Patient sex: M
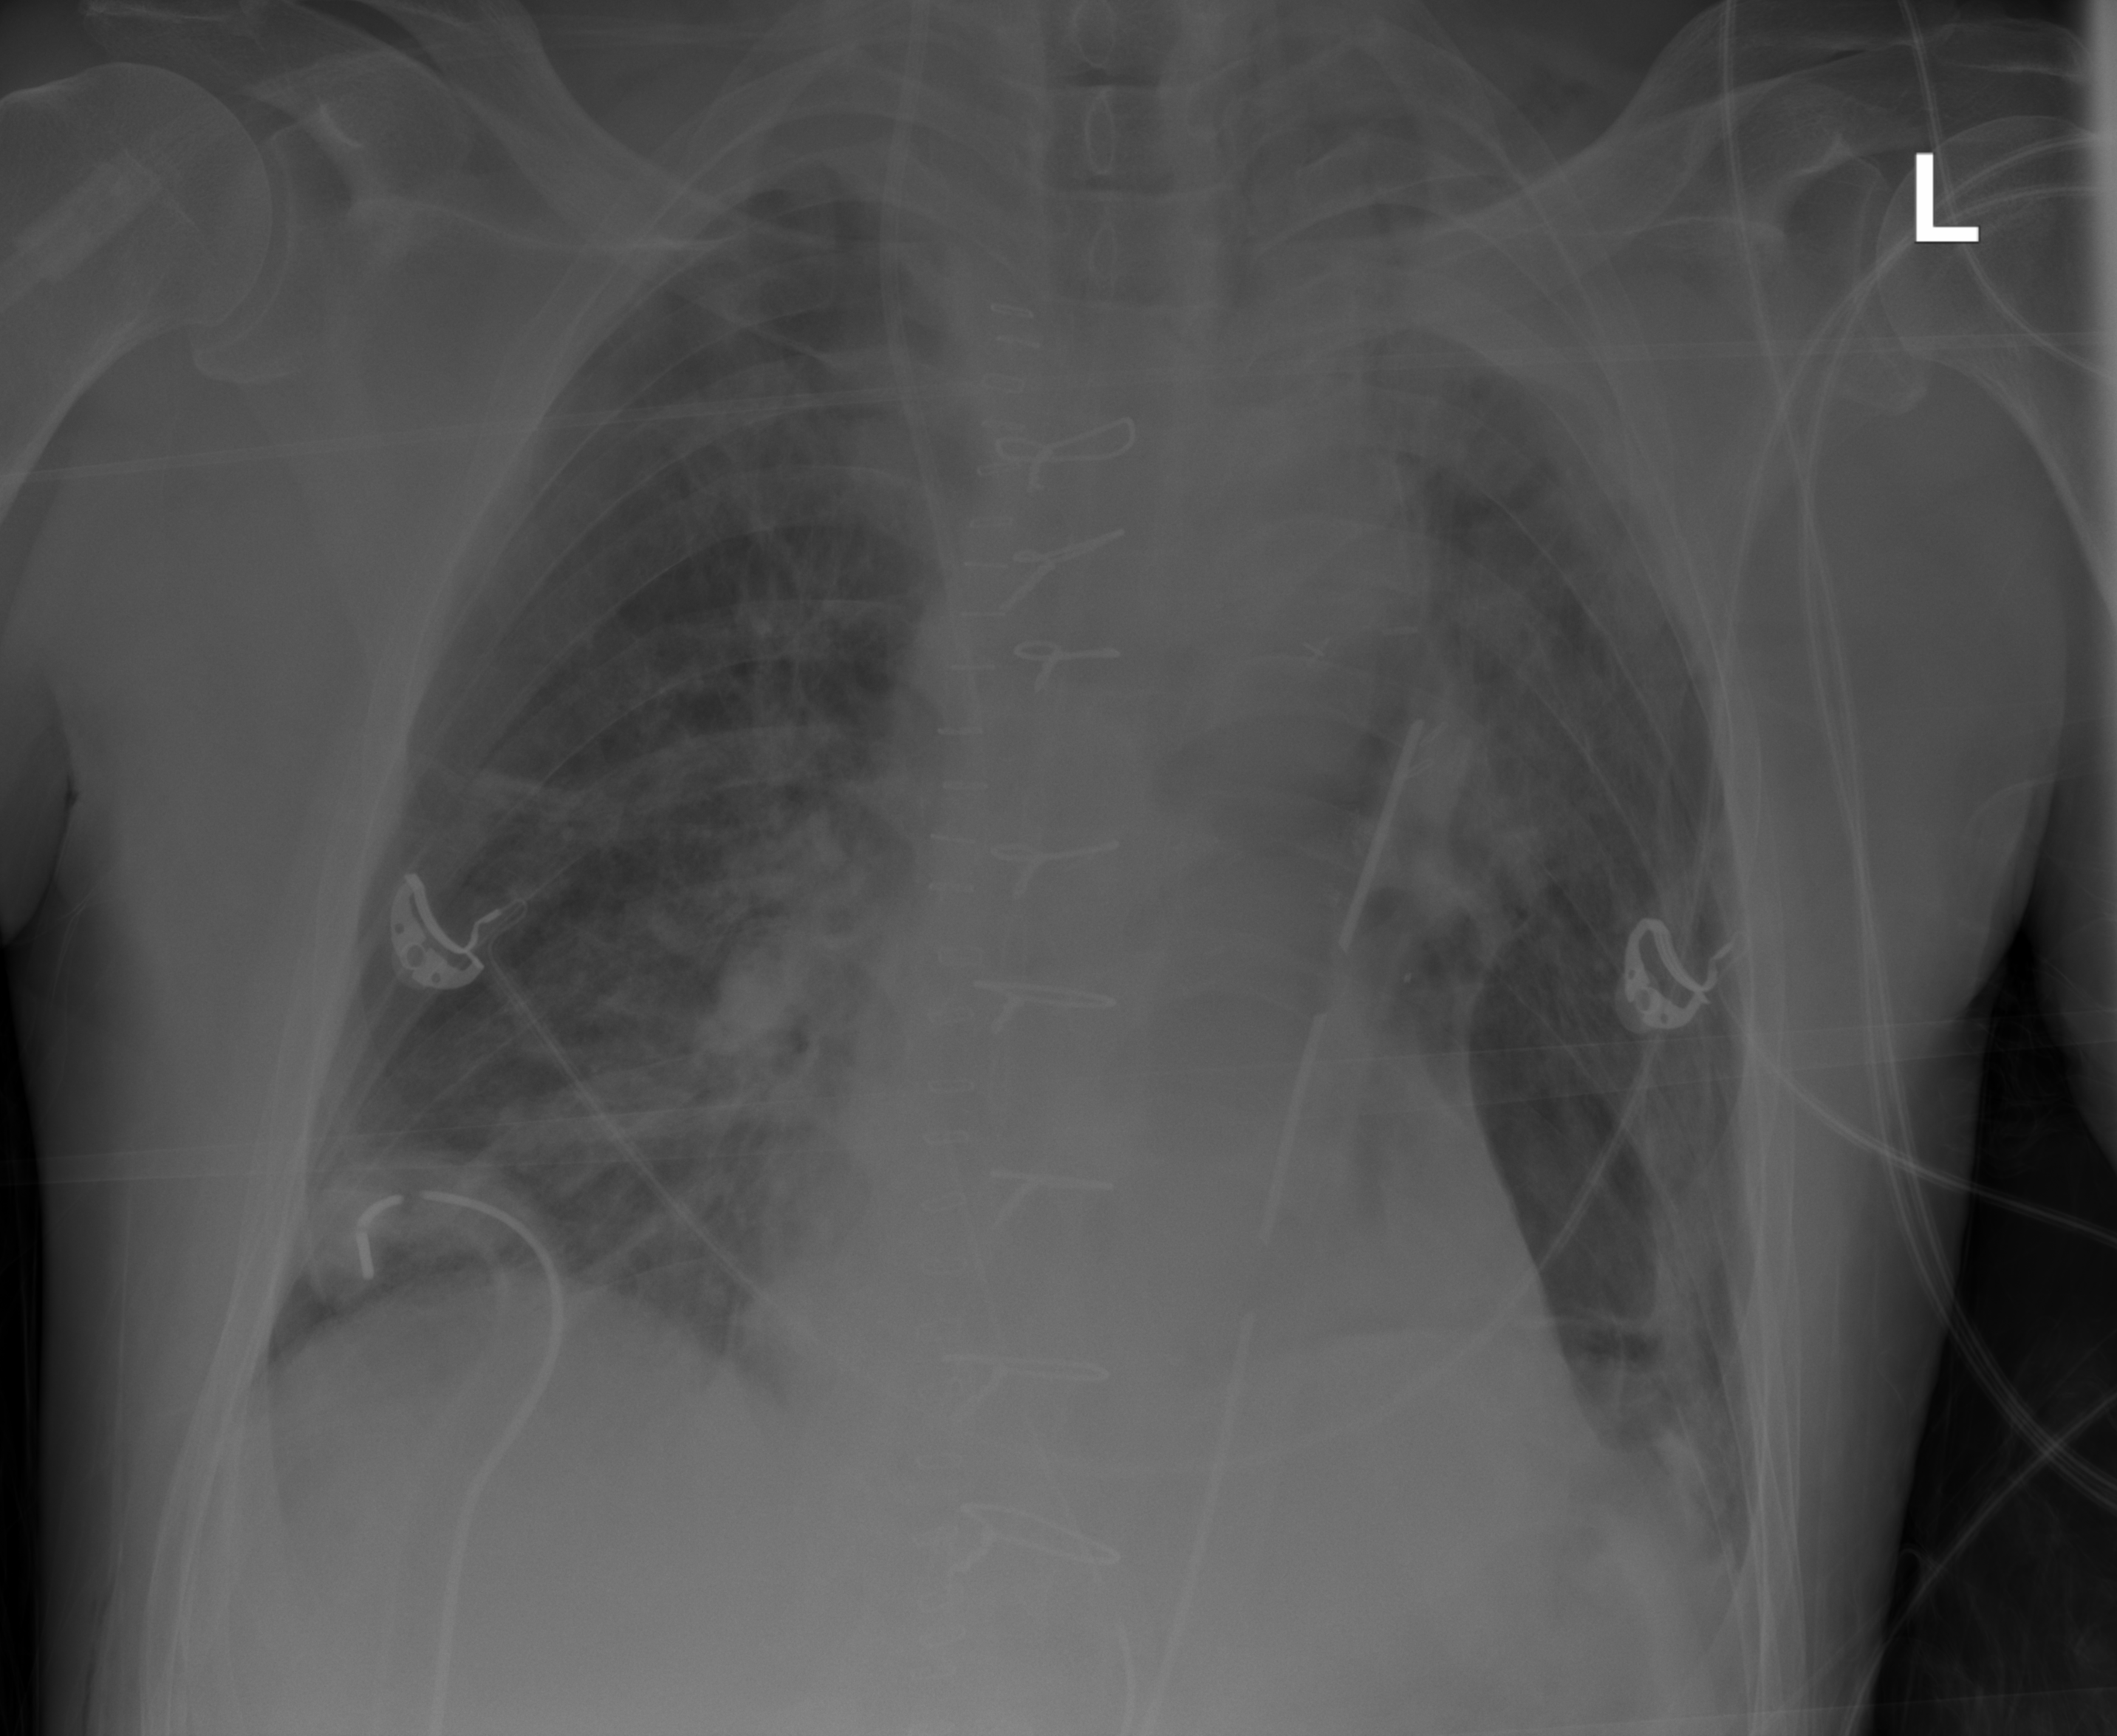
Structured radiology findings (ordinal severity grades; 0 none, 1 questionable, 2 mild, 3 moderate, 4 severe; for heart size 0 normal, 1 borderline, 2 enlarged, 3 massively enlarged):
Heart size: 0
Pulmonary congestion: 2
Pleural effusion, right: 0
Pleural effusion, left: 0
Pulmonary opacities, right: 0
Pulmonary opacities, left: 0
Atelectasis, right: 1
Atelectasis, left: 1